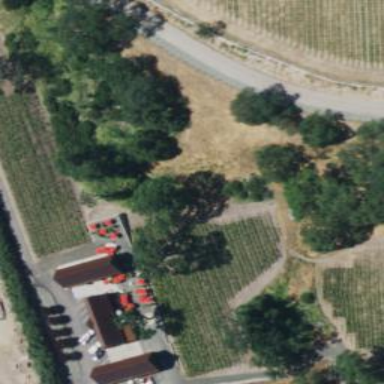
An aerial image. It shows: Vineyard growing grapes.